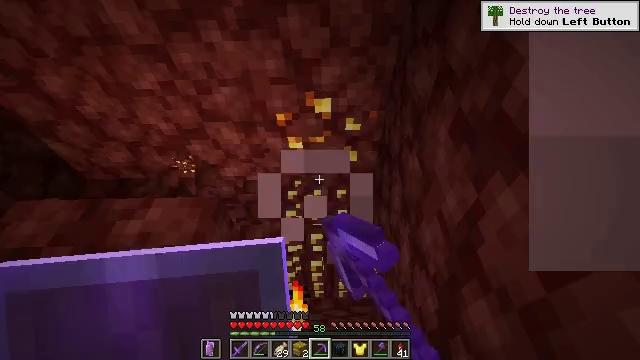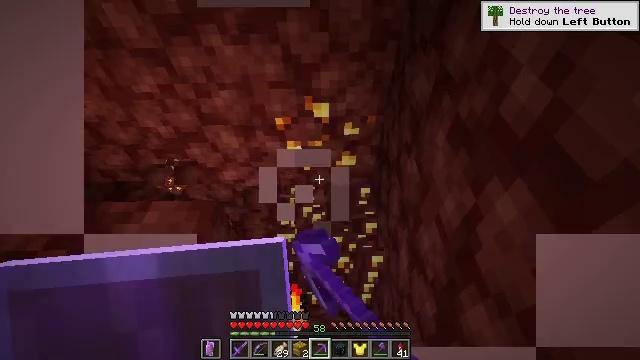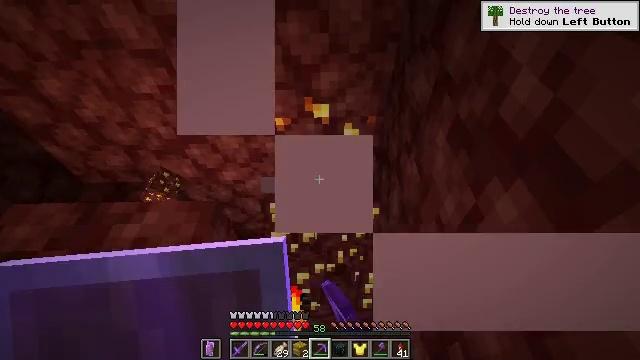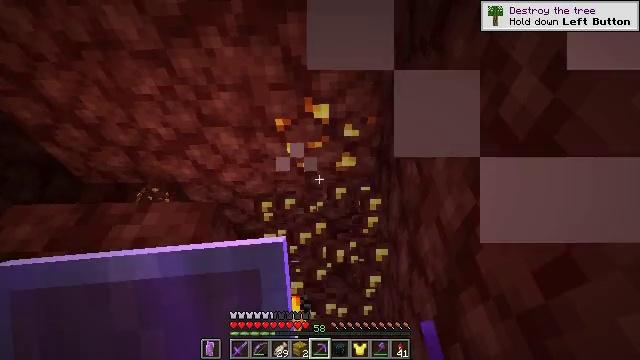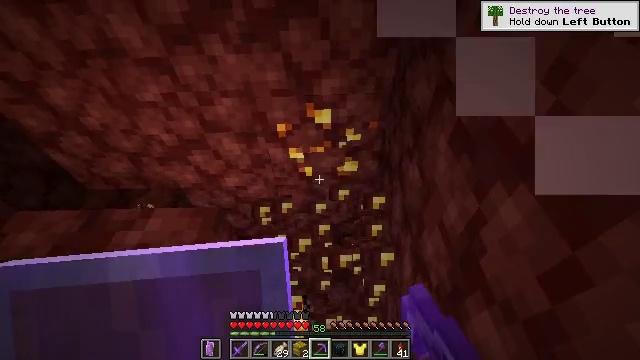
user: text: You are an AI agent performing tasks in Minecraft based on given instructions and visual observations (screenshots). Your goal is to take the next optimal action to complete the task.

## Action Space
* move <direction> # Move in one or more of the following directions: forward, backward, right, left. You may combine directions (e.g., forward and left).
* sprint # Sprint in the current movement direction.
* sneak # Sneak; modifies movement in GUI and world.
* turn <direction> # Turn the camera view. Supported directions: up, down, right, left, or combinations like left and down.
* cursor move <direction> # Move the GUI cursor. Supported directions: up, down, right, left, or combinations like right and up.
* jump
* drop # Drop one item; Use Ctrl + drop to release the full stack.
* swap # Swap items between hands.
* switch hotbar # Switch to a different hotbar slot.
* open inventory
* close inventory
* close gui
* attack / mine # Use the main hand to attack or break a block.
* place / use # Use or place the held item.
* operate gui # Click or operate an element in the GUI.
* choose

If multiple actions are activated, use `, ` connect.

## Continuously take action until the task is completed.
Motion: motion action
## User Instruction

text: Mine nether gold ore in the Nether.
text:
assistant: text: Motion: sneak, attack / mine
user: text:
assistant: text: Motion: sneak, attack / mine
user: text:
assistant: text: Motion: sneak, attack / mine
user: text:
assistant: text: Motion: sneak, turn up, attack / mine
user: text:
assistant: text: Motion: sneak, attack / mine